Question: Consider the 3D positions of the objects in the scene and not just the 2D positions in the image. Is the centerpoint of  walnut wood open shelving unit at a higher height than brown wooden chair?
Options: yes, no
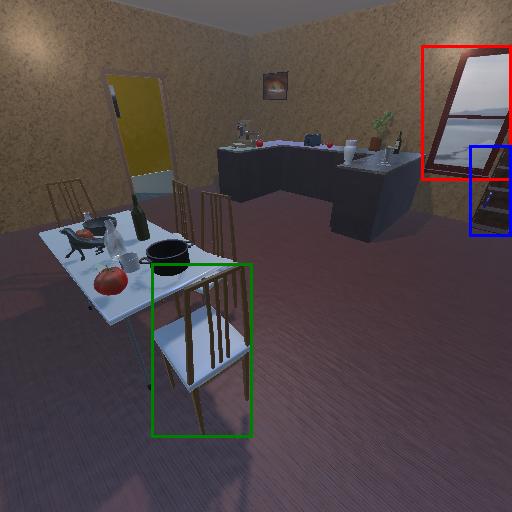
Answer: yes